Field crop: maize
Growth stage: 1
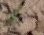
Species: atriplex